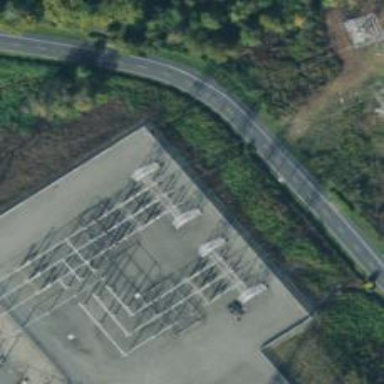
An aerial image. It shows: Outdoor power switch.